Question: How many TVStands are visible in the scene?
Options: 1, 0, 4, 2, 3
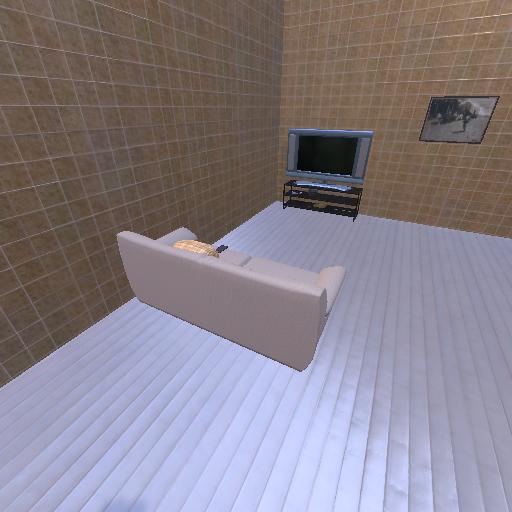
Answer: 1